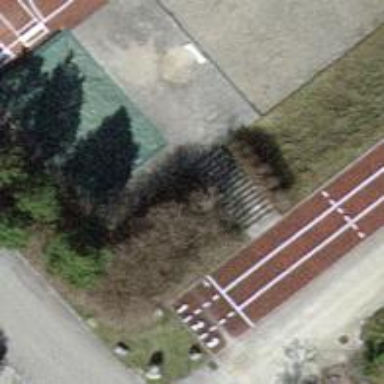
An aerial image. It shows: Set of concrete steps.